Question: I am building a Shiny App and I'd like to have multiple tabsets. The code I've got so far gives me that:
'''
shinyUI(navbarPage("OEI Grant",
tabPanel("Part 1 - Organization",
tabsetPanel("1.x",
tabPanel("1.1"),
tabPanel("1.2"),
tabPanel("1.3")
))))
'''

The part I cannot figure out is how to get a separate interactive document (R markdown .Rmd file) for each tab (1.1, 1.2, etc.).
I am looking for the equivalent of the 'includeMarkdown()' function but for R Markdown files that themselves contain Shiny Apps.
For example in 1.1 I may want to display the output from the following simple .Rmd file:
'''
---
runtime: shiny
---
# Data visualization
Example visualization
'''{r read-in-data, echo = FALSE, eval=TRUE, message=TRUE}
library(ggplot2)
data(OrchardSprays) # Use this data
head(OrchardSprays)
'''
## Histogram
We can also look at this data in an interactive histogram.
'''{r histogram, echo = FALSE, eval=TRUE}
shinyAppDir(
"histogram/",
options=list(width="100%", height=450)
)
'''
'''
<URL> is something similar to what I'm trying to do as far as multiple tabs but from looking at their code, I think everything is provided in one R markdown file and somehow parsed into different sections.
R Markdown documentation talks about <URL> but I want the content and not links.
The only <URL> shows how to put output from server.R into different tabs but not separate R Markdown files.
Any ideas on how to do this?
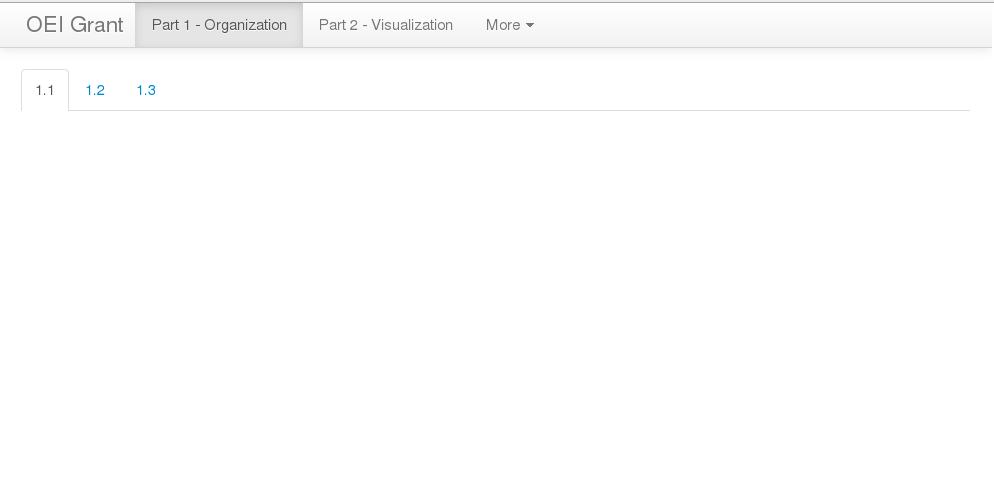
Answer: As an alternative to the approach mentioned in earlier answer you may want to try the approach illustrated in this repo <URL>. This is a proof of concept that you can render rmarkdown files using Knitr within a shiny without app having to break up the file into parts. It works by using Shiny's renderUI functionality and evaluating the rmarkdown file in the shinyServer environment.